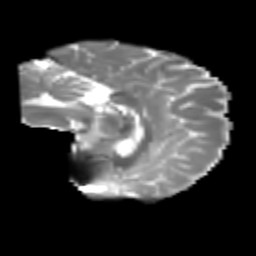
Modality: T2w
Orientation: sagittal
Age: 31
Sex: female
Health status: healthy